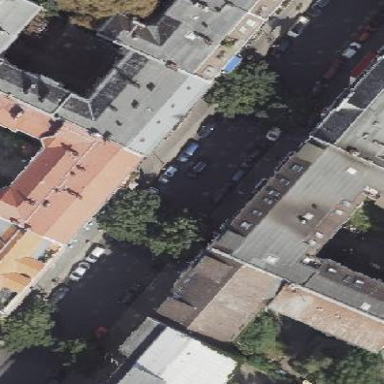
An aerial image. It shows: Asphalt street-side parking area.